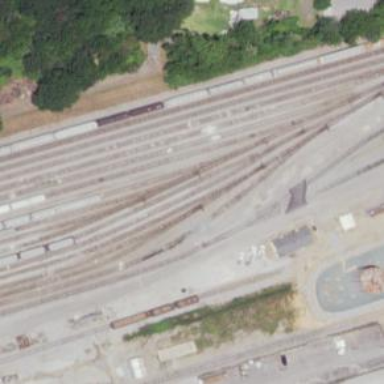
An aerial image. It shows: Railway yard in service.